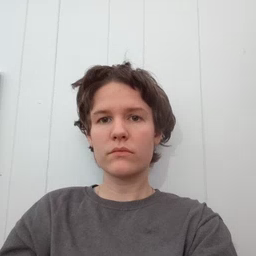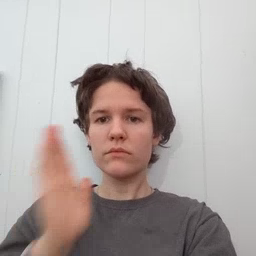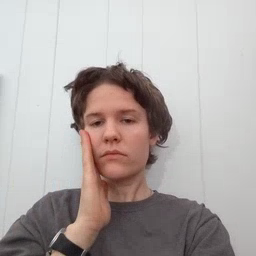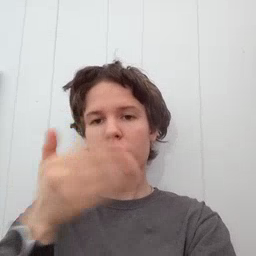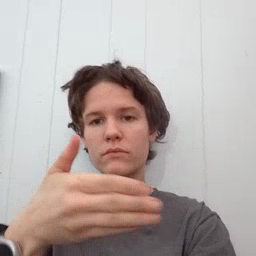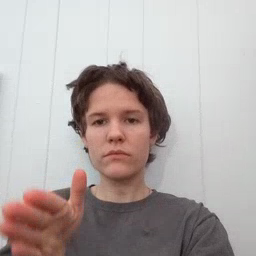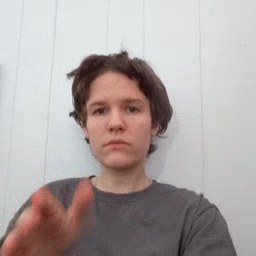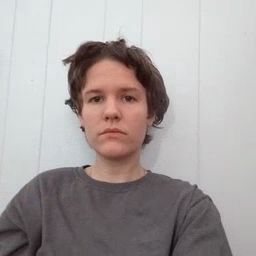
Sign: bedroom